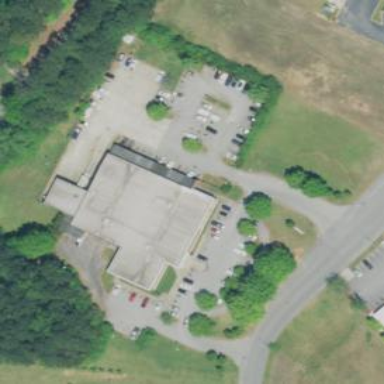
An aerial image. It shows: Building that serves as post office.